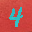
Label: 4